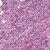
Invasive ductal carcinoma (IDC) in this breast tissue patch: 1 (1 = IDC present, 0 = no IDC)